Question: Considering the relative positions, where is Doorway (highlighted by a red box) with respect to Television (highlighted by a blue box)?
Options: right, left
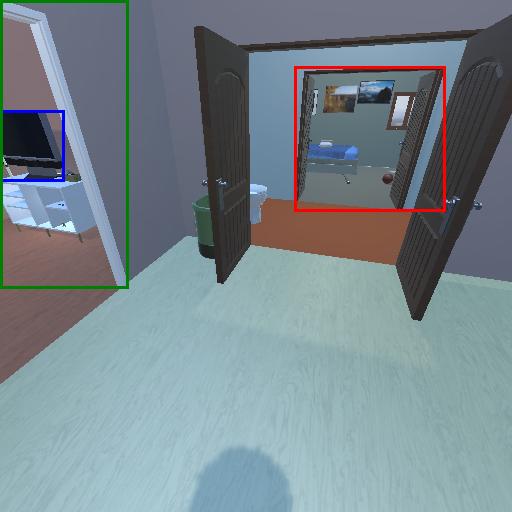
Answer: right